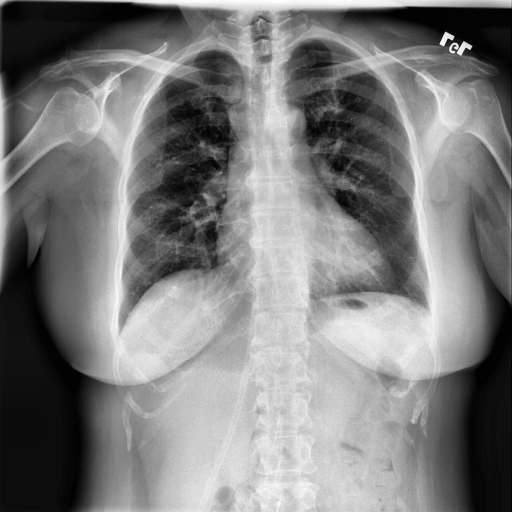
Finding: NORMAL